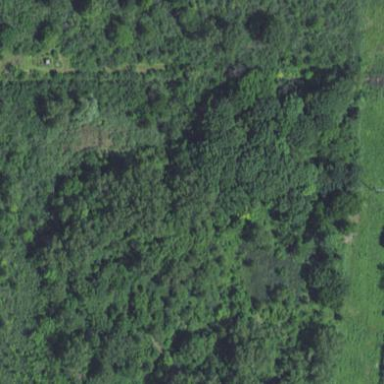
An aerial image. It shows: Patch of scrub vegetation.